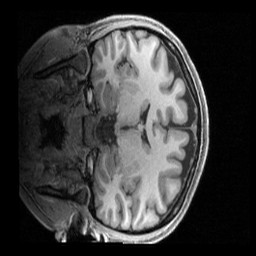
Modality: T1w
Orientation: coronal
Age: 23
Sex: female
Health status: ill
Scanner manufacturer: siemens
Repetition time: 2.4 s
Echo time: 0.00231 s